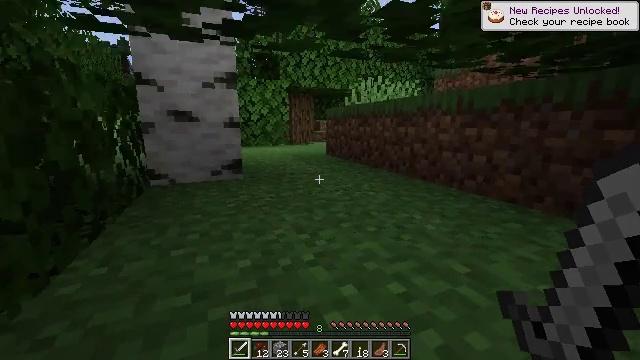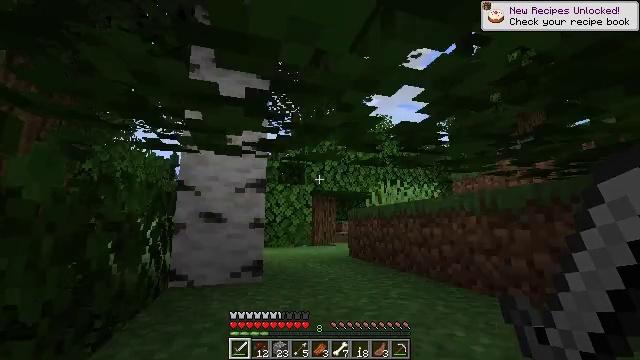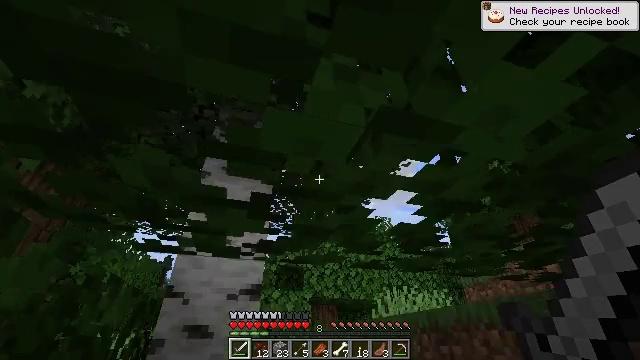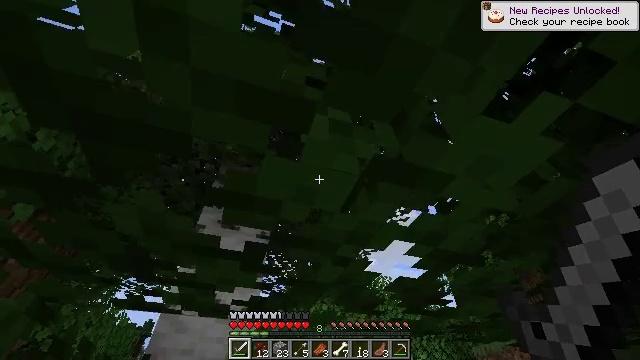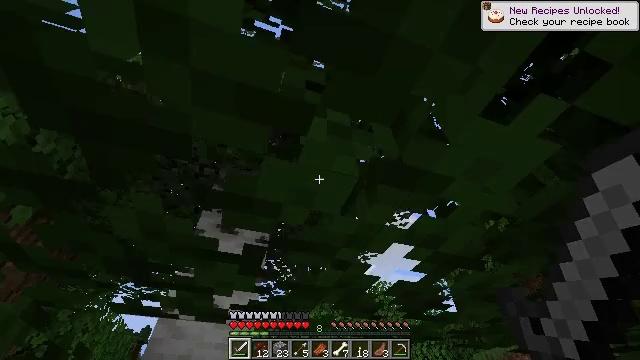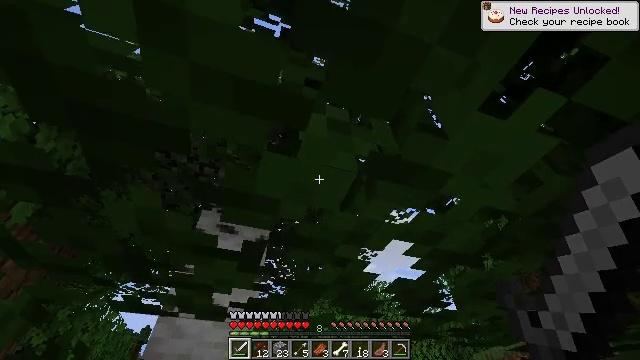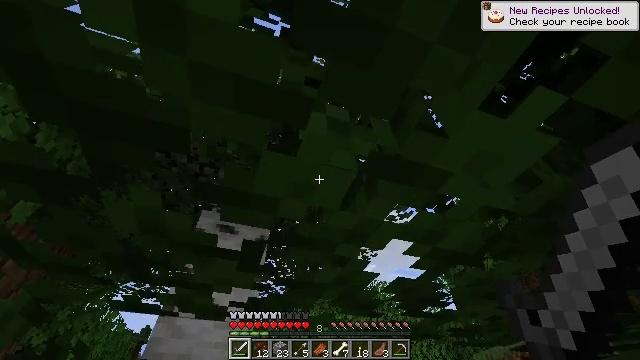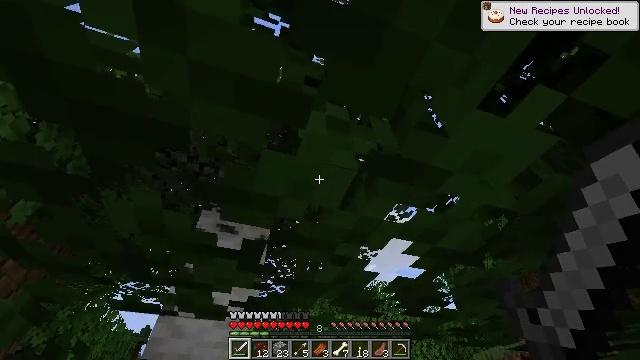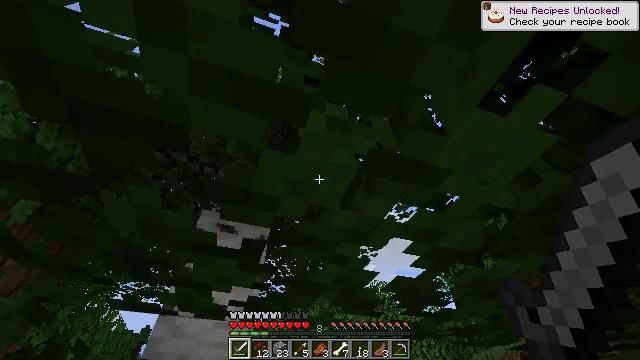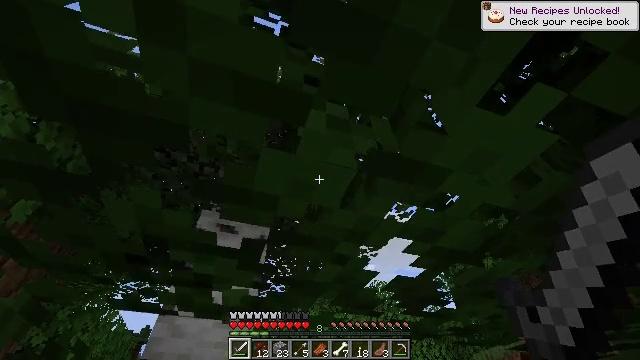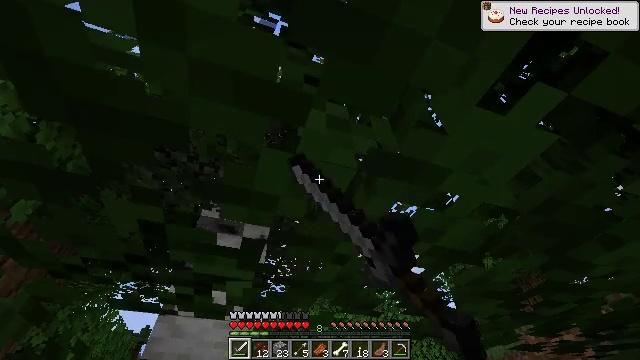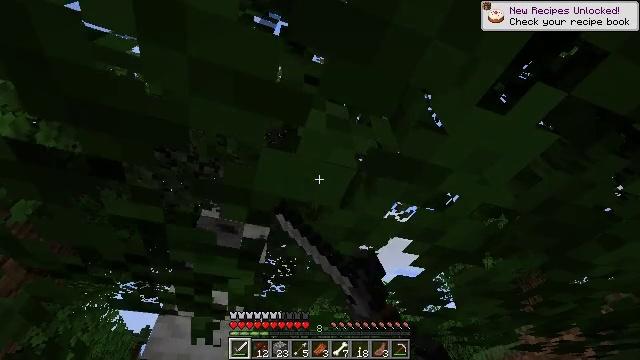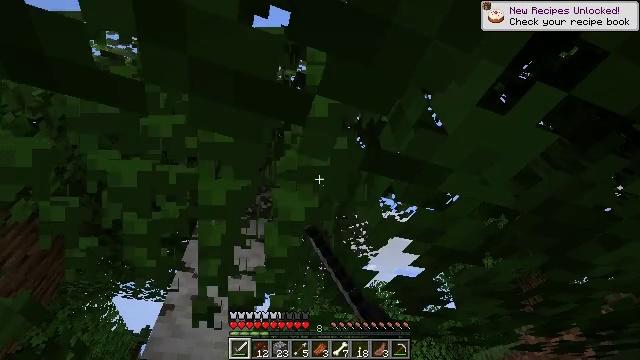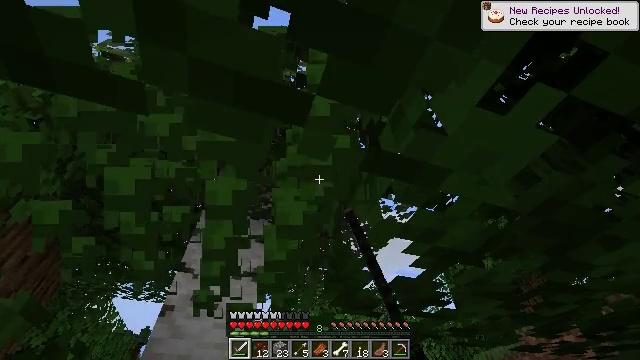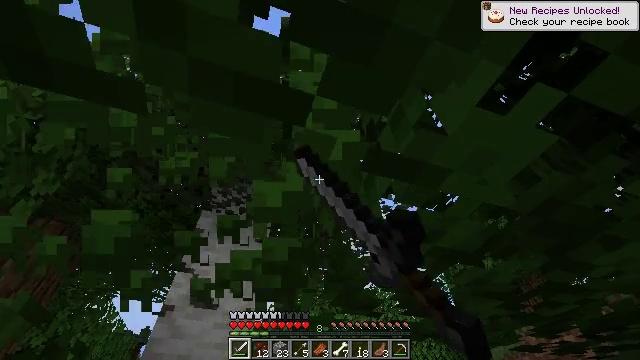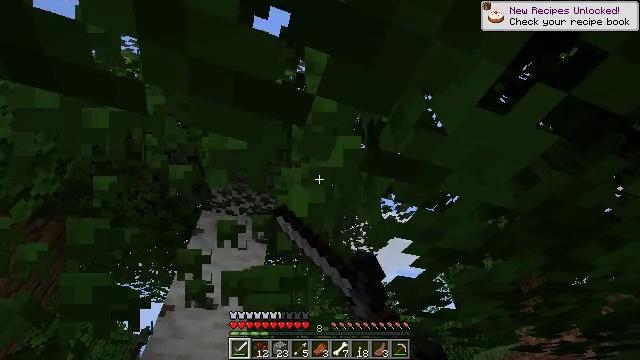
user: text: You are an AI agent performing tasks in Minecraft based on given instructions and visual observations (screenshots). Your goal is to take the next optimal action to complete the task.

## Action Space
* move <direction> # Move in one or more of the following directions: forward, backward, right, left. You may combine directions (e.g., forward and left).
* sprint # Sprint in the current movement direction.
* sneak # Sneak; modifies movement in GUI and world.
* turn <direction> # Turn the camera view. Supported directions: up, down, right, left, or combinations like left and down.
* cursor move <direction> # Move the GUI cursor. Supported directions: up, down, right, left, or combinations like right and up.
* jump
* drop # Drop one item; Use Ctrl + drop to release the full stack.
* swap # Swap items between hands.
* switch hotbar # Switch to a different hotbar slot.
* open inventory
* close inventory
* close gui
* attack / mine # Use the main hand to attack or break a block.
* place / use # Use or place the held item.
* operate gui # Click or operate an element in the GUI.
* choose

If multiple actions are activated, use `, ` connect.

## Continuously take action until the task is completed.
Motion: motion action
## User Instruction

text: Gather oak leaves by attacking.
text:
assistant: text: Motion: move forward, turn left and up, jump
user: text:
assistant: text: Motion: move forward, turn up
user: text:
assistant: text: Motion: turn up
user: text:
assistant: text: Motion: turn up
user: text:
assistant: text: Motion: no_op
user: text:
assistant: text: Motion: no_op
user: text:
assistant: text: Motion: no_op
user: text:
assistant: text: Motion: no_op
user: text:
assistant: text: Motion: attack / mine
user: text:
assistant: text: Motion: attack / mine
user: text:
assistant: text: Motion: attack / mine
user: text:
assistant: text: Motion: attack / mine
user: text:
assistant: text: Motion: attack / mine
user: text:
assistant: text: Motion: attack / mine
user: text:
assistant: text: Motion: attack / mine
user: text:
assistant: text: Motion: attack / mine
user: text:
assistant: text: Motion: attack / mine
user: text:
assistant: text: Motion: attack / mine
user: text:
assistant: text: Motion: turn up, attack / mine
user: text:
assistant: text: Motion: turn up, attack / mine
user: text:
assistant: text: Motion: turn up, attack / mine
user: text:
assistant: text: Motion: turn up, attack / mine
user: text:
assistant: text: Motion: attack / mine
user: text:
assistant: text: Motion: attack / mine
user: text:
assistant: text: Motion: attack / mine
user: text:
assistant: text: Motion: attack / mine
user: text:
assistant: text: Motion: attack / mine
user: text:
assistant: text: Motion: attack / mine
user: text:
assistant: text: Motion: attack / mine